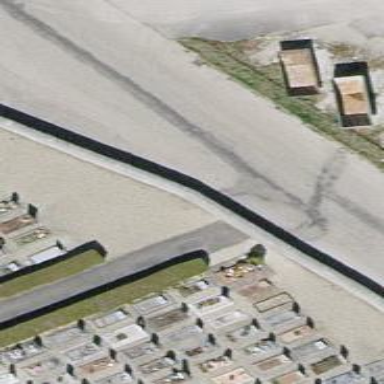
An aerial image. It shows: Footway.